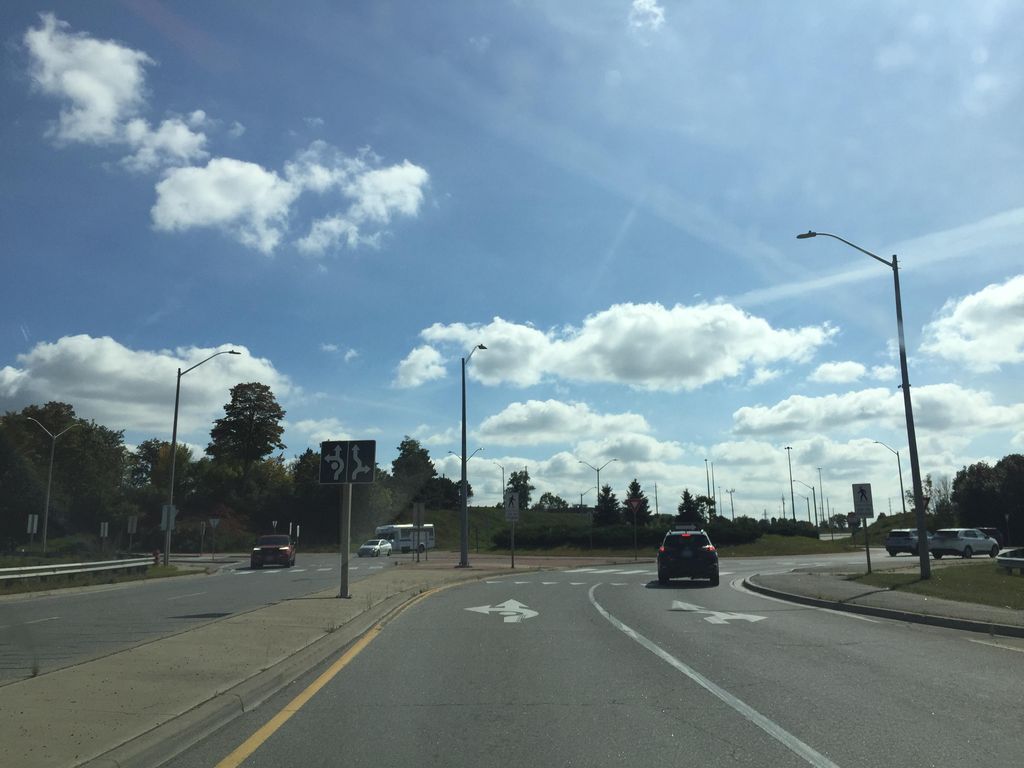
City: kitchener-waterloo